Interaction volume radius: 5 \u00c5
Interaction volume height: 15 \u00c5
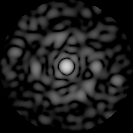
Disorder parameter: 0.8306